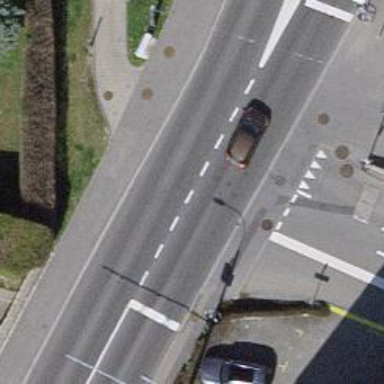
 and trolley wires above. Both sides of the road have sidewalks."